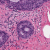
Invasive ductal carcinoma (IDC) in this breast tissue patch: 0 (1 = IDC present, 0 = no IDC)